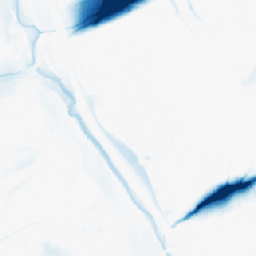
Category: morphological
Decomposition family: morphological_ellipse
Decomposition parameters: operation: closing
width: 50
height: 20
Upsampling method: area
Upsampling parameters: scale: 8
Upsampling scale: 8